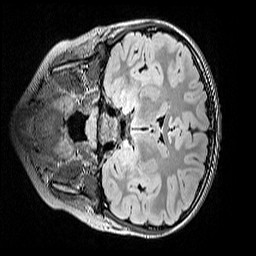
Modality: FLAIR
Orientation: coronal
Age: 8
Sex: female
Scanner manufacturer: siemens
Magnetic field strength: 3 T
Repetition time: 5 s
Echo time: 0.388 s